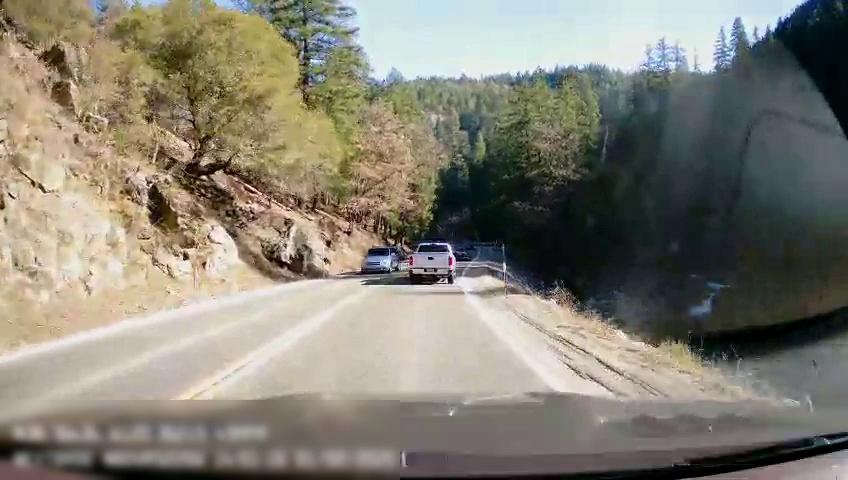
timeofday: Day
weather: Sunny
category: Drivable Space
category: Drivable Space
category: Vehicles | Truck
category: Vehicles | Car
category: Vehicles | Car
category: Lanes | Opposite Lane
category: Lanes | Current Lane
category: Lanes | Opposite Lane
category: Lanes | Current Lane